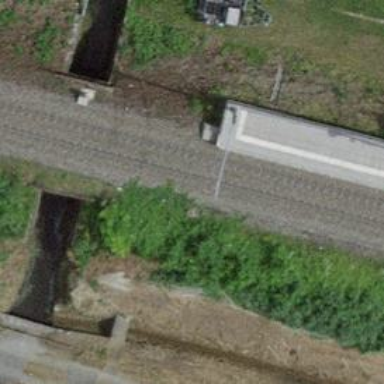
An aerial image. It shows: Railway bridge with electrified contact line. There is one track on the bridge.